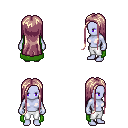
a pixel art fantasy rpg character, female body template, dark elf, purple skin, green cape, white pants, white blonde extra-long hairstyle, four views (front, back, left, right), 2x2 character sprite sheet, small pixel art, hard edges, no anti-aliasing